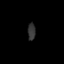
Tissue: lung
Cell type: Endothelial cells
Senescence score: 0.5583
Nuclear area (px): 134
Mean DAPI intensity: 49.799